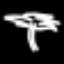
Label: palm tree